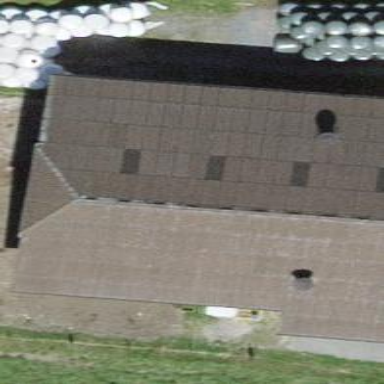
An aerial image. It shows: Barn.